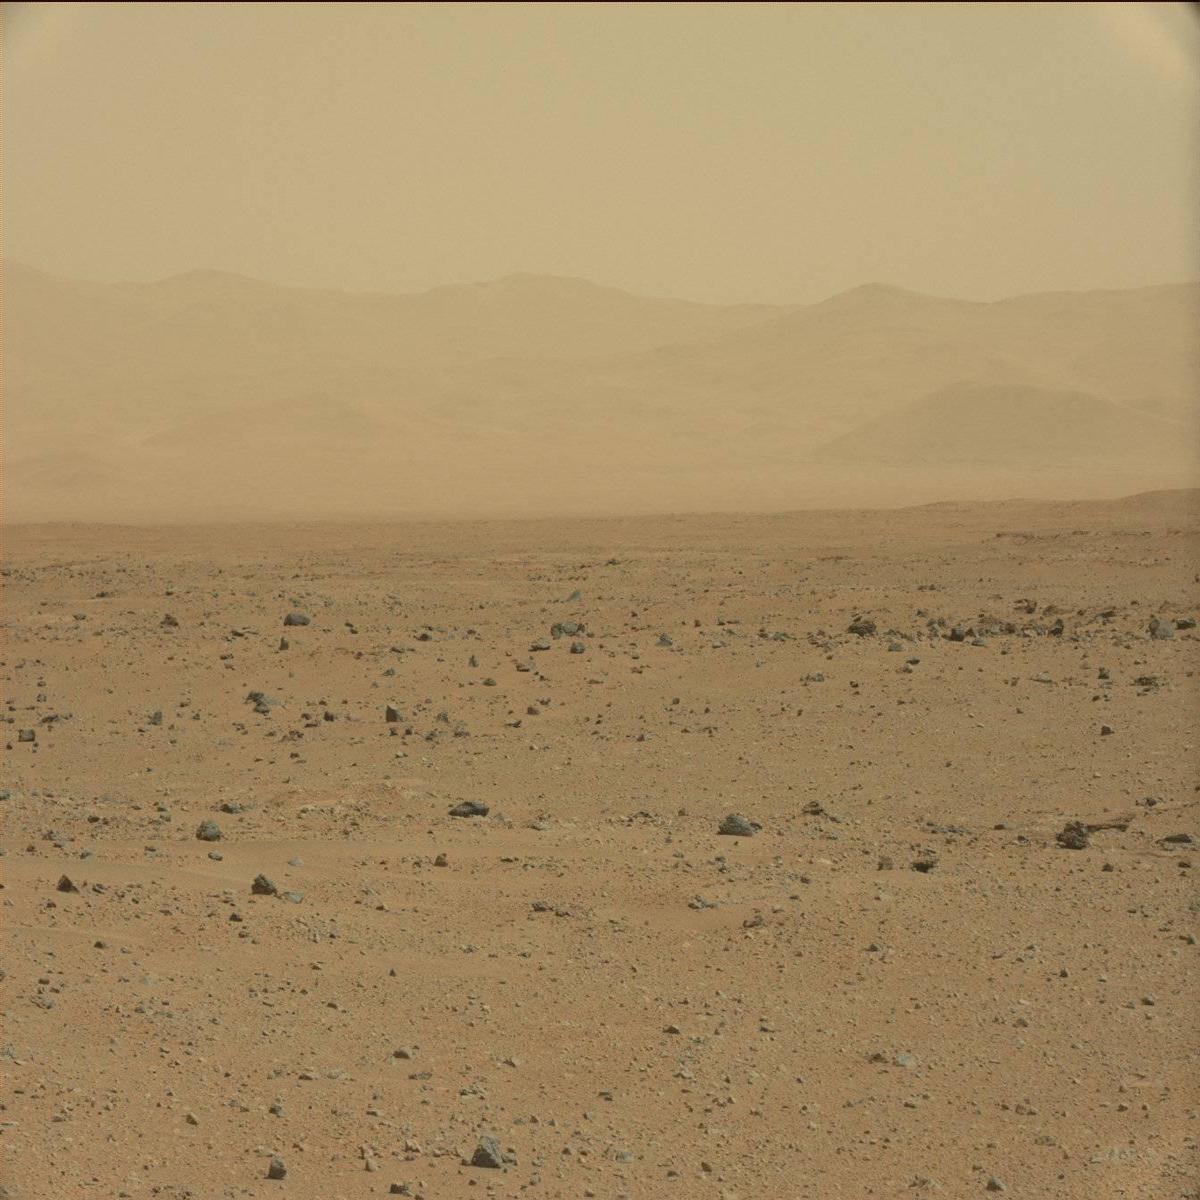
Terrain classes present: Bedrock, Ridge, Rock, Sand / Soil, Sky